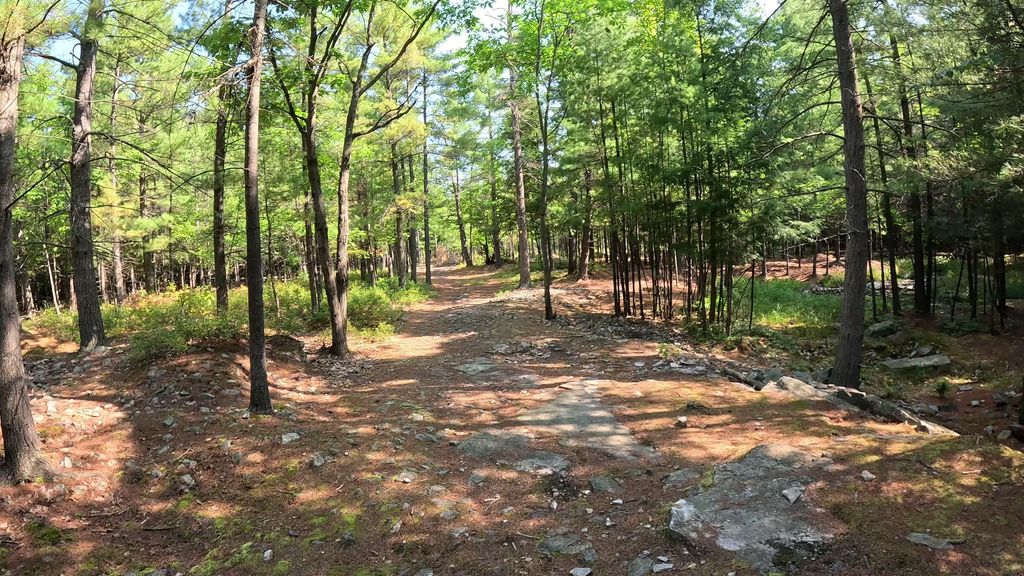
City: ottawa-gatineau